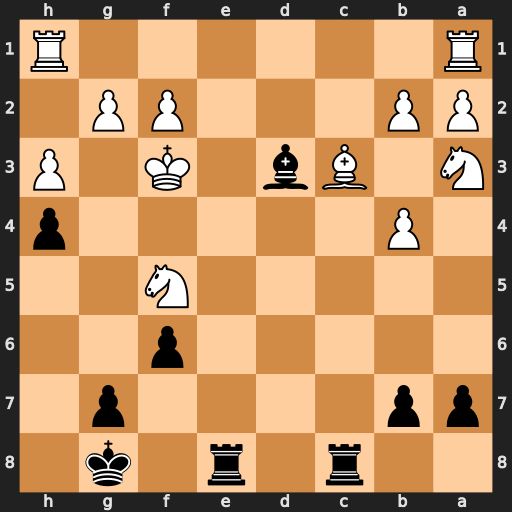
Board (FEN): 2r1r1k1/pp4p1/5p2/5N2/1P5p/N1Bb1K1P/PP3PP1/R6R
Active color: b
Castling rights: -
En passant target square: -
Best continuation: Be2+ Kf4 g5#